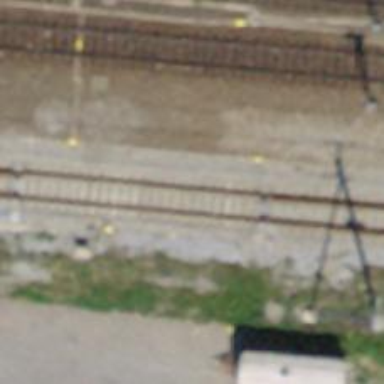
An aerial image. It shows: Railway switch.